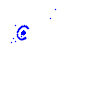
Particle: pion